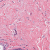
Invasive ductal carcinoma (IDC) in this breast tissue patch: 0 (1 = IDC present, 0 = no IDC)